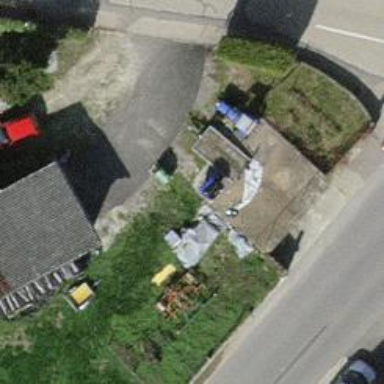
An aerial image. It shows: Group of garages.